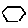
Label: hexagon